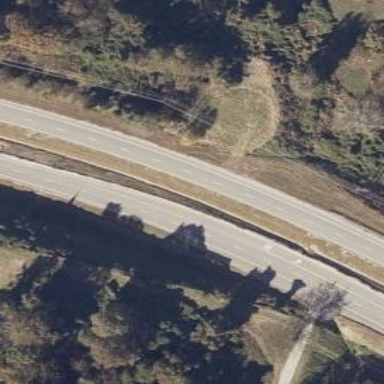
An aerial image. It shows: Asphalt trunk highway.